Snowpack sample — Buffalo Mountain, Silverthorne, Colorado, USA (2/22/26, 2:02 PM MST)
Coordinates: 39.622, -106.113
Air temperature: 33 °F
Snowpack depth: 63 cm
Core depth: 10 cm
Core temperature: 32 °F
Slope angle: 11°, slope face: 116°
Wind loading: low
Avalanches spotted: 0
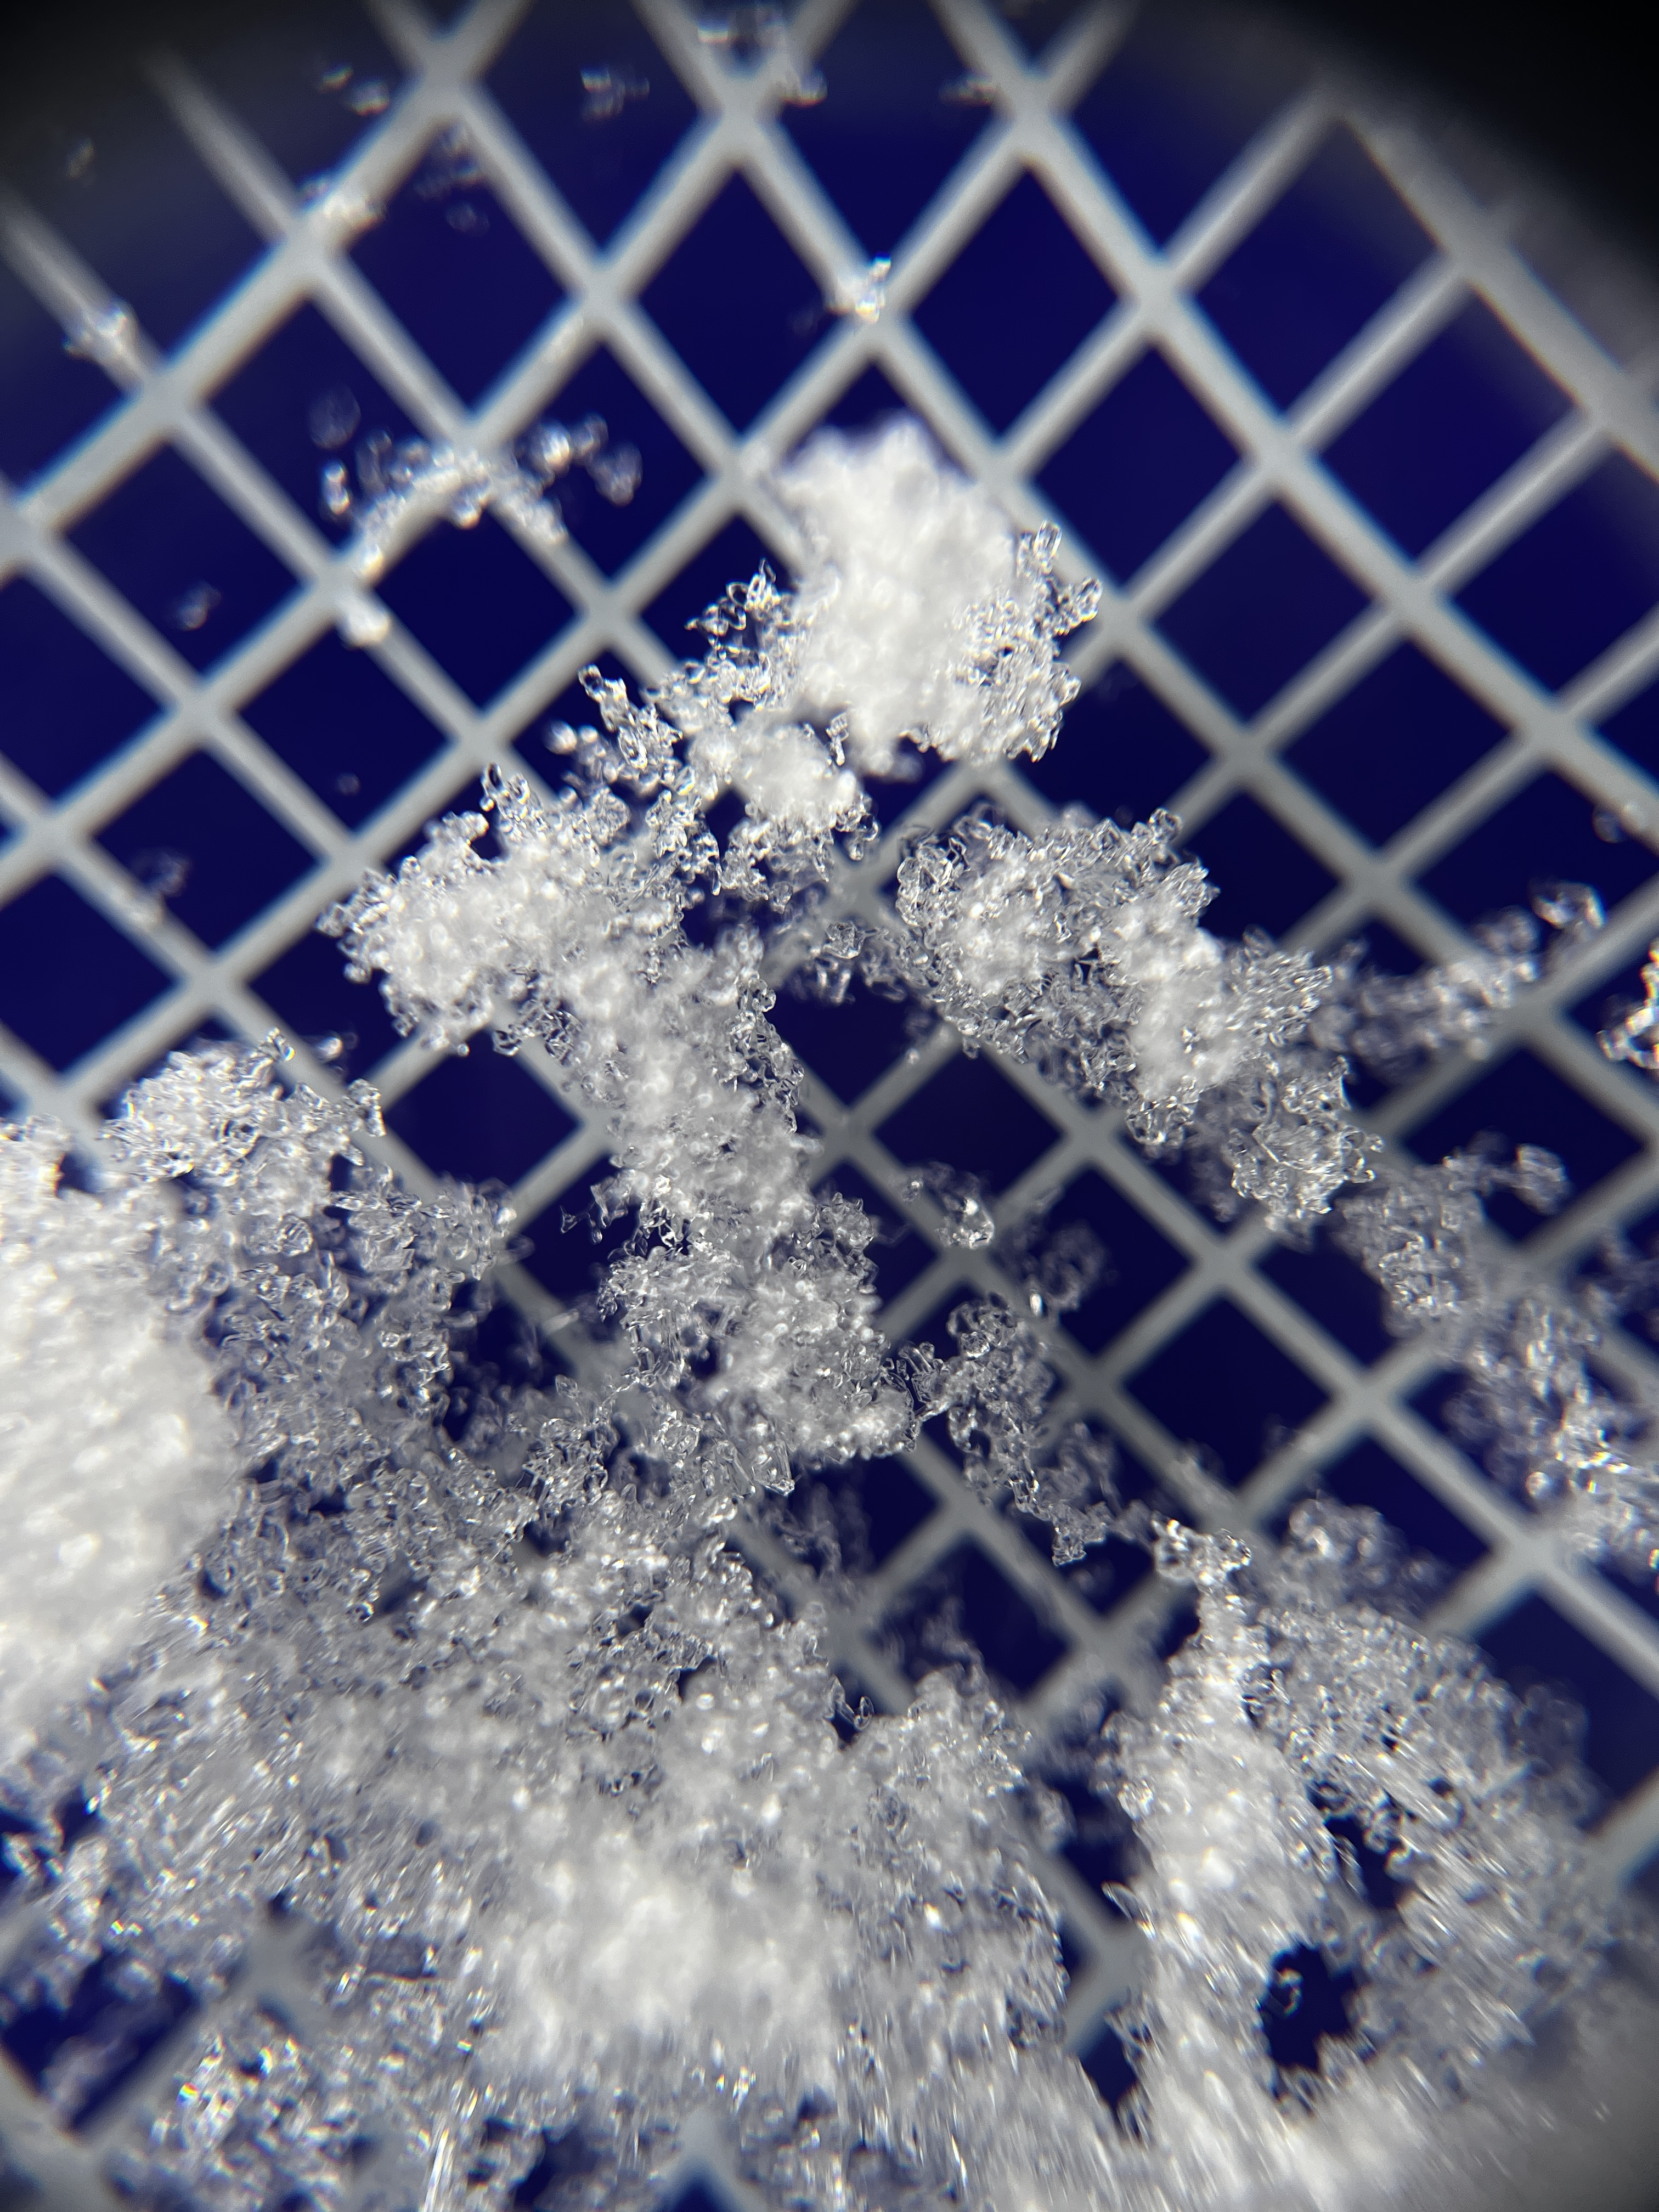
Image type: magnified_profile
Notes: In a firebreak similar to site 1, minimal wind loading with no spotted avalanches (not many faces in view though)